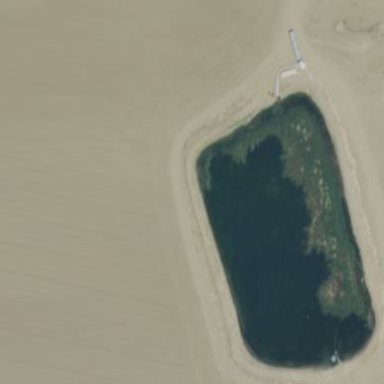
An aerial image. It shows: Water pond categorized as water storage reservoir.